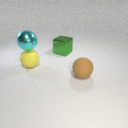
large cyan metal sphere above large yellow rubber sphere